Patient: sex M, age 37
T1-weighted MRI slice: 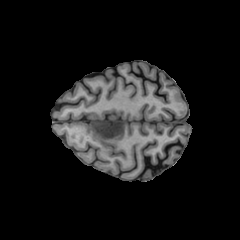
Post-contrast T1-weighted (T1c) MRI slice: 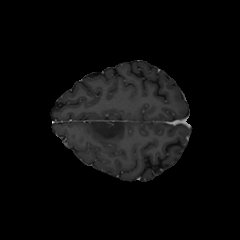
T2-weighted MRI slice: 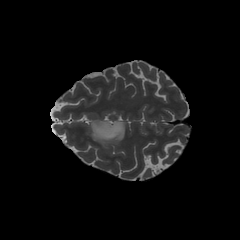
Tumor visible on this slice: yes
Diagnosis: Astrocytoma, IDH-mutant
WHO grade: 2